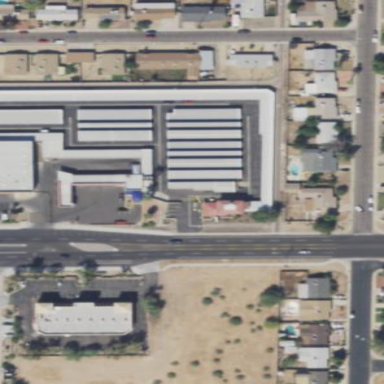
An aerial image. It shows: Storage rental shop.